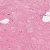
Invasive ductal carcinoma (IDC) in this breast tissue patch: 0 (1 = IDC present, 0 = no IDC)